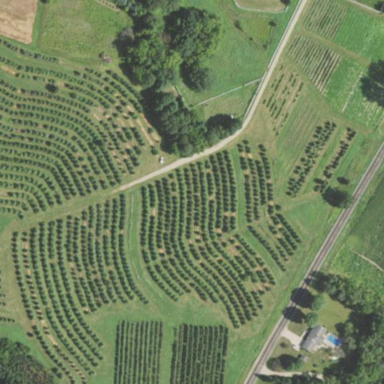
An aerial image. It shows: Orchard.